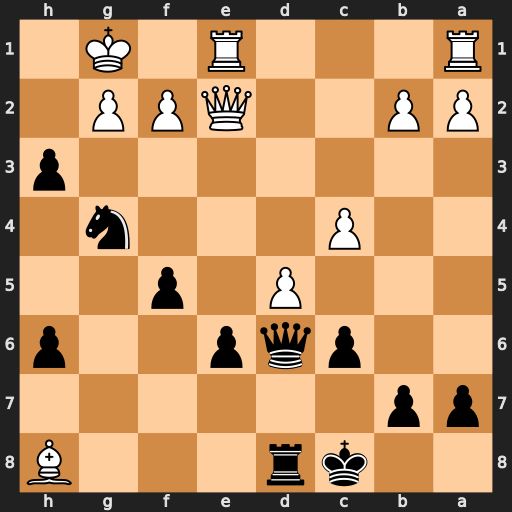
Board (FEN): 2kr3B/pp6/2pqp2p/3P1p2/2P3n1/7p/PP2QPP1/R3R1K1
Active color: b
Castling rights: -
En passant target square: -
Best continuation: Qh2+ Kf1 Qxg2#